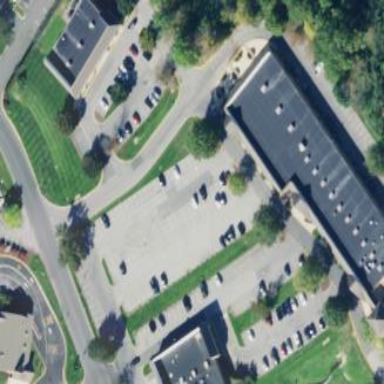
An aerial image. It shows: Retail building.